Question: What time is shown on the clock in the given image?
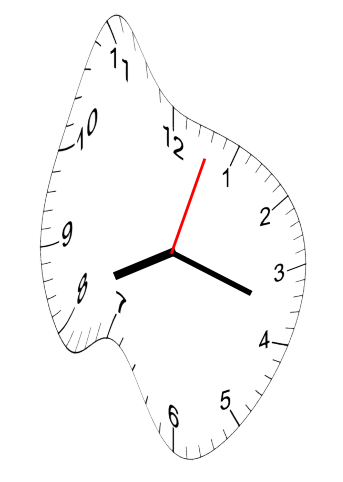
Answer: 08:18:03